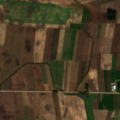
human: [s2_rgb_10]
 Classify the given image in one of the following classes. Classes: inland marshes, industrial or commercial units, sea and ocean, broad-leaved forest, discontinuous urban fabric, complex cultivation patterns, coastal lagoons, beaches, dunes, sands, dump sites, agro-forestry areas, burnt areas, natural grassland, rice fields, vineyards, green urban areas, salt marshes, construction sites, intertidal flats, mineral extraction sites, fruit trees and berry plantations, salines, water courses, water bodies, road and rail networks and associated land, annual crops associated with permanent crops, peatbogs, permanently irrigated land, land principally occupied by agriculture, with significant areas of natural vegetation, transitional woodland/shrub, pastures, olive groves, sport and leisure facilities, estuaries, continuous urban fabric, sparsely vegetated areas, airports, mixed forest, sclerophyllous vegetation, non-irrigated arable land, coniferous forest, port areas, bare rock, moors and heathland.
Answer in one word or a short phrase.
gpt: non-irrigated arable land, complex cultivation patterns